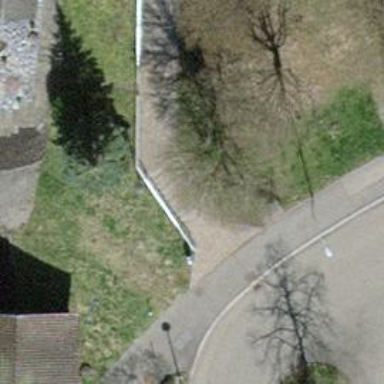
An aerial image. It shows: Set of steps on the road.